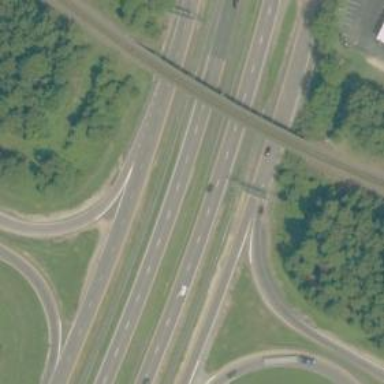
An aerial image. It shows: Motorway link.